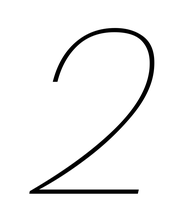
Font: Poppins-ThinItalic